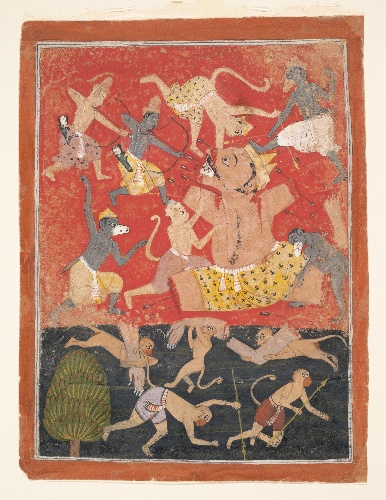
Date: ca. 1670
Object type: Folio
Classification: Paintings
Medium: Ink and opaque watercolor on paper
Culture: India, Madhya Pradesh, Malwa
Dimensions: 8 1/2 x 6 1/2 in. (21.6 x 16.5 cm)
Department: Asian Art
Credit line: Gift of George W. Bahlke, 2001
Accession year: 2001
Repository: Metropolitan Museum of Art, New York, NY
Tags: Bears|Battles|Men|Monkeys|Hinduism